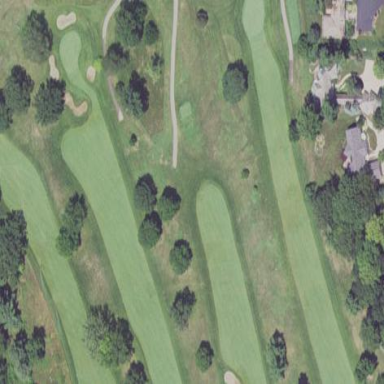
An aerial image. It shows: Grassy area designated as golf fairway.